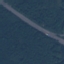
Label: Highway